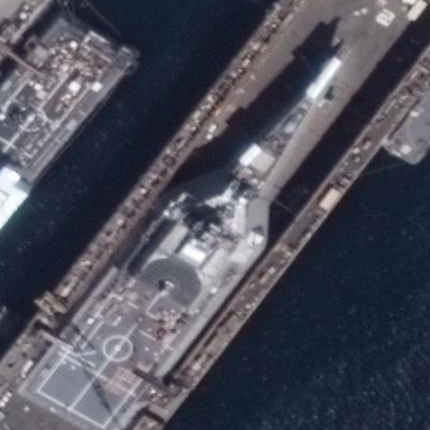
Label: Independence-class_combat_ship